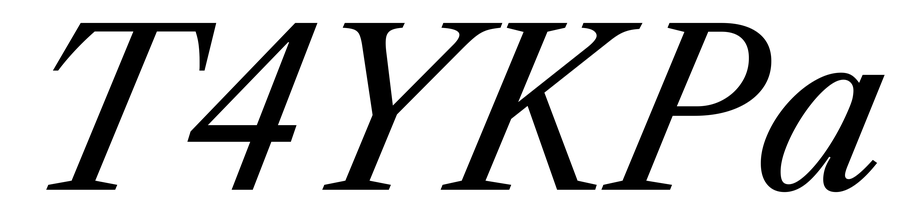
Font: LibreCaslonText-Italic_Italic